Field crop: maize
Growth stage: 2
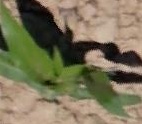
Species: maize